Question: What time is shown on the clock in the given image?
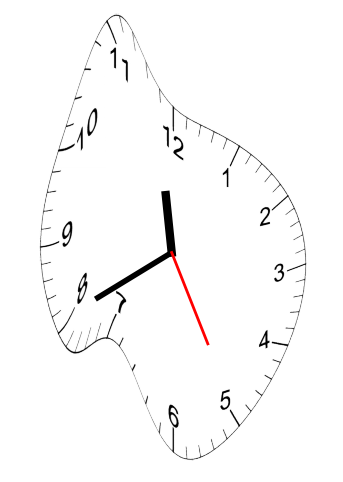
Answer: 11:40:25